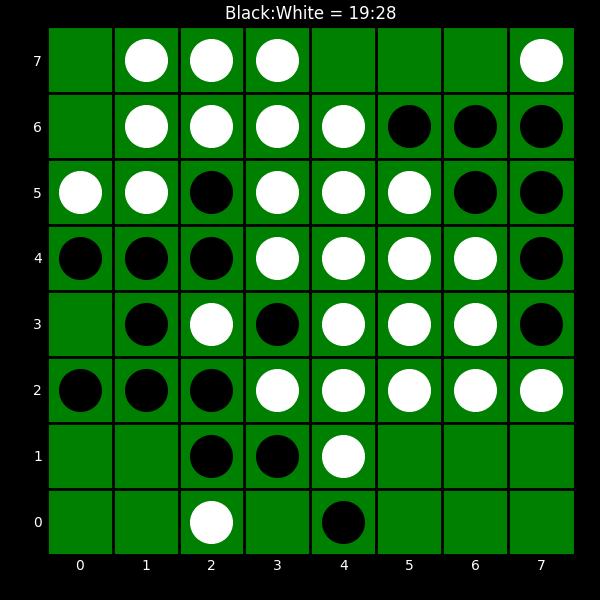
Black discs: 19
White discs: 28